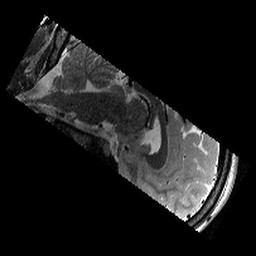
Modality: T2w
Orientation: sagittal
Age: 13
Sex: male
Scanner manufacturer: siemens
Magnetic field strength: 3 T
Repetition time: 9.23 s
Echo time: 0.067 s